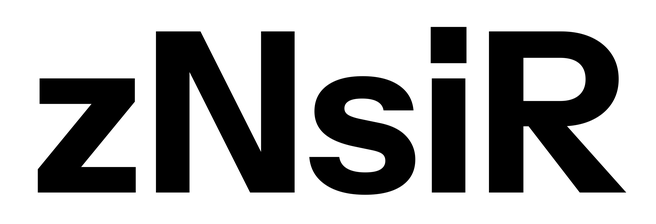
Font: InstrumentSans_Bold